Question: ## I want to get the correct x axis label when user zooms the chart and click on a specific bar
when clicking on the bar on (02/14/14 - xaxis) the alert shows the (02/19/14 - xaxis) label.
It returns the correct date when the zoom(selection) is not firing. but after zooming the chart and clicking on the bar it populate a wrong date.
I am new to flot charts. please help me. thanks.
'''
[<html>
<head>
<meta http-equiv="Content-Type" content="text/html; charset=utf-8">
<title>Flot Stack Zoom Click</title>
<link href="style.css" rel="stylesheet" type="text/css">
<link href="plot.css" rel="stylesheet" type="text/css">
<link href="master.css" rel="stylesheet" type="text/css">
<!--\[if lte IE 8\]><script language="javascript" type="text/javascript" src="excanvas.min.js"></script><!\[endif\]-->
<script language="javascript" type="text/javascript" src="jquery.js"></script>
<script language="javascript" type="text/javascript" src="jquery.flot.js"></script>
<script language="javascript" type="text/javascript" src="jquery.flot.valuelabels.js"></script>
<script language="javascript" type="text/javascript" src="jquery.flot.stack.js"></script>
<script language="javascript" type="text/javascript" src="jquery.flot.time.js"></script>
<script language="javascript" type="text/javascript" src="jquery.flot.selection.js"></script>
<script type="text/javascript">
$(function() {
var dataset = \[{
data: \[
\[1391279400000, -588\],\[1391365800000, -1324\],\[1391452200000, -1525\],\[1391538600000, -588\],\[1391625000000, -1525\],\[1391711400000, -588\],
\[1391797800000, -1324\],\[1391884200000, -1525\],\[1391970600000, -588\],\[1392057000000, -1234\],\[1392143400000, -588\],\[1392229800000, -1324\],
\[1392316200000, -1525\],\[1392402600000, -588\],\[1392489000000, -1525\],\[1392575400000, -588\],\[1392661800000, -1324\],\[1392748200000, -1525\],
\[1392834600000, -588\]
\],
color:'#9D538E',
label: "Out"
},
{
data: \[
\[1391279400000, 3221\],\[1391365800000, 2496\],\[1391452200000, 1050\],\[1391538600000, 3221\],\[1391625000000, 1050\],\[1391711400000, 3221\],
\[1391797800000, 2496\],\[1391884200000, 1050\],\[1391970600000, 2221\],\[1392057000000, 1050\],\[1392143400000, 3221\],\[1392229800000, 2496\],
\[1392316200000, 1050\],\[1392402600000, 3221\],\[1392489000000, 1050\],\[1392575400000, 3221\],\[1392661800000, 2496\],\[1392748200000, 1050\],
\[1392834600000, 2221\]
\],
color:'#702BD7',
label: "Intake"
}, {
data: \[
\[1391279400000, 1000\],\[1391365800000, -1000\],\[1391452200000, -475\],\[1391538600000, 1000\],\[1391625000000, -475\],\[1391711400000, 1000\],
\[1391797800000, -1000\],\[1391884200000, -475\],\[1391970600000, 1000\],\[1392057000000, -475\],\[1392143400000, 1000\],\[1392229800000, -1000\],
\[1392316200000, -475\],\[1392402600000, 1000\],\[1392489000000, -475\],\[1392575400000, 1000\],\[1392661800000, -1000\],\[1392748200000, -475\],
\[1392834600000, 1000\]
\],
color:'#2082F2',
label: "Net"
}\];
var plot = $.plot("#placeholder", dataset, {
xaxis: {
mode: 'time',
timeformat: "%m/%d/%y",
tickSize: \[1, "day"\],
},
series: {
bars: {
fill: 1,
show: true,
barWidth: 100*100*4000,
},
valueLabels: {
show: true,
showAsHtml: true,
},
},
grid: {
hoverable: true,
clickable: true,
borderWidth: 2,
markings: \[ { yaxis: { from: 0, to: 0 }, color: "#fff" }\],
backgroundColor: { colors: \["#000000", "#000000"\] }
}
});
var overview = $.plot("#overview", dataset, {
xaxis: {
mode: 'time',
ticks: \[\]
},
yaxis: {
ticks: \[\],
},
series: {
bars: {
fill: 1,
show: true,
},
},
grid: {
markings: \[ { yaxis: { from: 0, to: 0 }, color: "#fff" }\],
backgroundColor: { colors: \["#000000", "#000000"\] }
},
selection: {
mode: "x"
},
legend: {show: false}
});
// now connect the two
$("#placeholder").bind("plotselected", function (event, ranges) {
//Reset Chart resolution dropdown
$(".chartResolution").val("0");
// do the zooming
plot = $.plot("#placeholder", dataset, {
xaxis: {
mode: 'time',
min: ranges.xaxis.from,
max: ranges.xaxis.to,
},
series: {
bars: {
fill: 1,
show: true,
barWidth: 100*100*4000,
},
valueLabels: {
show: true,
showAsHtml: true,
},
},
grid: {
hoverable: true,
clickable: true,
borderWidth: 2,
markings: \[ { yaxis: { from: 0, to: 0 }, color: "#fff" }\],
backgroundColor: { colors: \["#000000", "#000000"\] }
}
});
// don't fire event on the overview to prevent eternal loop
//overview.setSelection(ranges, true);
});
//bind the plotselected function
$("#overview").bind("plotselected", function (event, ranges) {
plot.setSelection(ranges);
});
$("#placeholder").bind("plotclick", function (event, pos, item) {
if (item) {
var tickClicked = item.series.xaxis.ticks\[item.dataIndex+1\].label;
alert(tickClicked);
}
});
});
</script>
</head>
<body style="background-color:#222222; color:white;">
<div id="content">
<div class="demo-container" style="margin-top:1%;">
<div id="placeholder" class="demo-placeholder"></div>
<p class="notifyMessage">Please click and drag and select a range to zoom <a href="#" title="Revert to all data" class="buttonCommon revertToAll">Revert to all data</a></p>
<div id="overview" class="psycho" style="width:950px;height:150px;"></div>
</div>
</div>
</body>
</html>][1]
'''

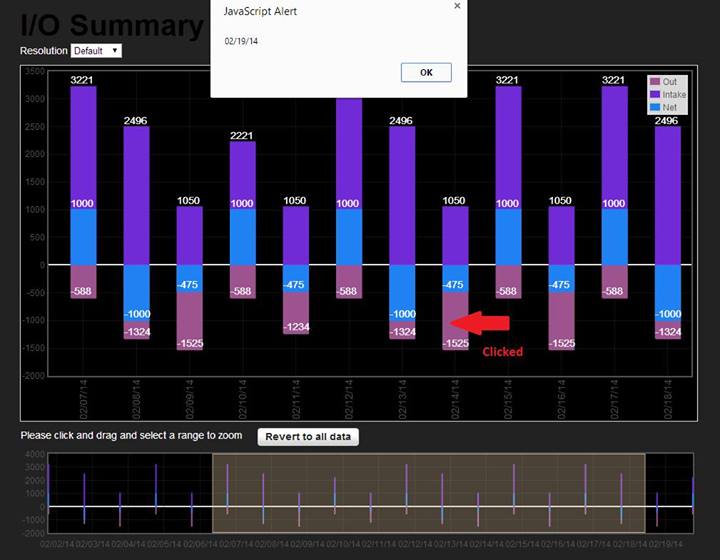
Answer: The problem is this line of code:
'''
var tickClicked = item.series.xaxis.ticks[item.dataIndex+1].label;
'''
When your plot is unzoomed you have one tick per datapoint (bar). When you zoom, however, you end up with in between ticks, so the finding a tick by 'item.dataIndex' isn't going to work.
I'm guessing you care more about the data associated to the bar (and not really the tick) so get the bar x value and format it back to a date string.
'''
var tickClicked = $.plot.formatDate(new Date(item.datapoint[0]),"%m/%d/%Y");
'''
Instead of making another '.plot' call on zoom redraw the chart with (this is how I do it in my applications using flot):
'''
var opts = plot.getOptions();
opts.xaxes[0].min = ranges.xaxis.from;
opts.xaxes[0].max = ranges.xaxis.to;
opts.yaxes[0].min = ranges.yaxis.from;
opts.yaxes[0].max = ranges.yaxis.to;
plot.setupGrid();
plot.draw();
'''